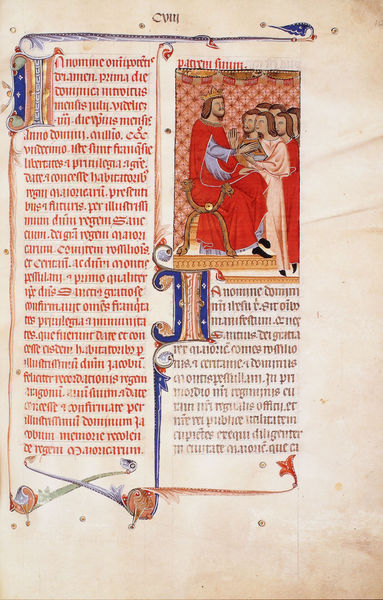
Titel: Llibre de franqueses i privilegis del regne de Mallorca
Institution: Palma de Mallorca, Arxiu del Regne de Mallorca
Schlagwörter: blau, menschen, rot, muster, ornament, vorhang, gold, krone, schrift, lehrer, könig, thron, buch, knechte, druck, seite, text, buchstabe, buchstaben, ranke, buchdruck, buchseite, schüler, miniatur, knecht, latein, apostel, buchmalerei, psalter, höflinge, latien, kröne